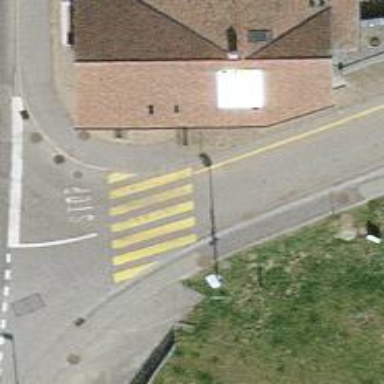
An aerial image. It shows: Uncontrolled zebra crossing.